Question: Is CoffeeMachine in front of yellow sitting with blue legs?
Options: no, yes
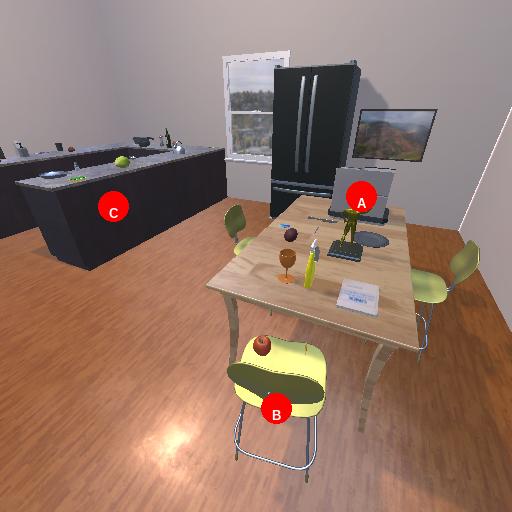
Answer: no